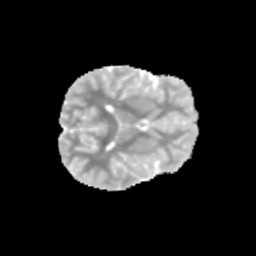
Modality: MD
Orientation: axial
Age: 13
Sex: male
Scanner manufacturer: siemens
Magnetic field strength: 3 T
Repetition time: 3.8 s
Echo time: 0.07 s